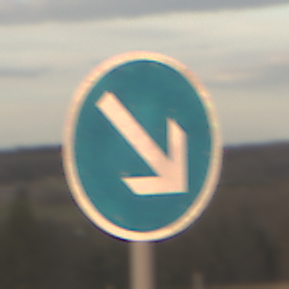
Verkehrszeichen: VorgeschriebeneVorbeifahrtRechts
Umgebung: Outdoor, Nature
Tageszeit: SunriseSunset
Wetter: PartlyCloudy
Licht: Natural
Jahreszeit: NotSpecified
Kontrast: LowContrast